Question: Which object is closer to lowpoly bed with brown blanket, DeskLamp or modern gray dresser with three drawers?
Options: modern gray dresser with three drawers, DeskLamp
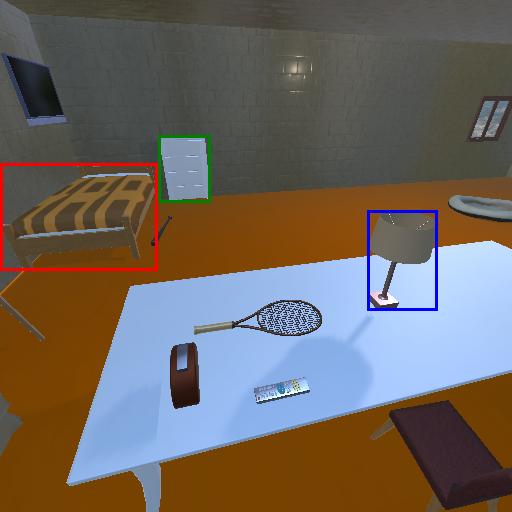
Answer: modern gray dresser with three drawers